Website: crate-barrel
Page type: billing-address
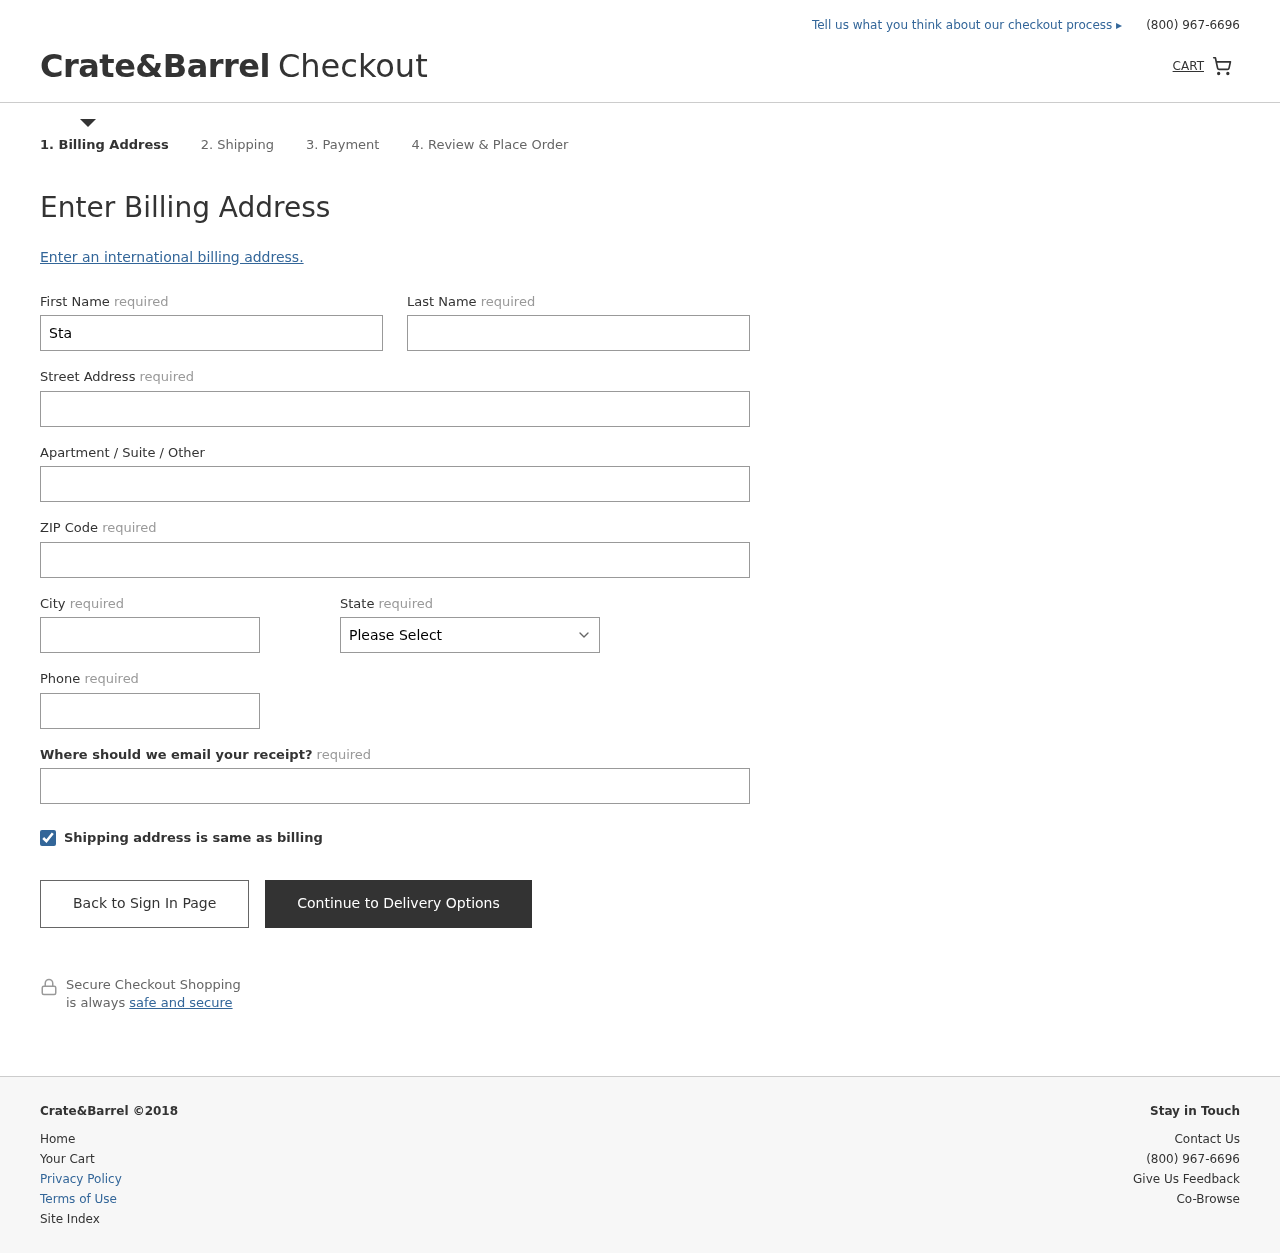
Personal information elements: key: PII_STATE
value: PW
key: PII_FIRSTNAME
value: Stacy
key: PII_LASTNAME
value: Lopez
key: PII_STREET
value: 30400 Williams Views Suite 376
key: PII_POSTCODE
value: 89164
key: PII_CITY
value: South Donna
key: PII_PHONE
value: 9776039831
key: PII_EMAIL
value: stacylopez@hotmail.com